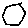
Label: hexagon